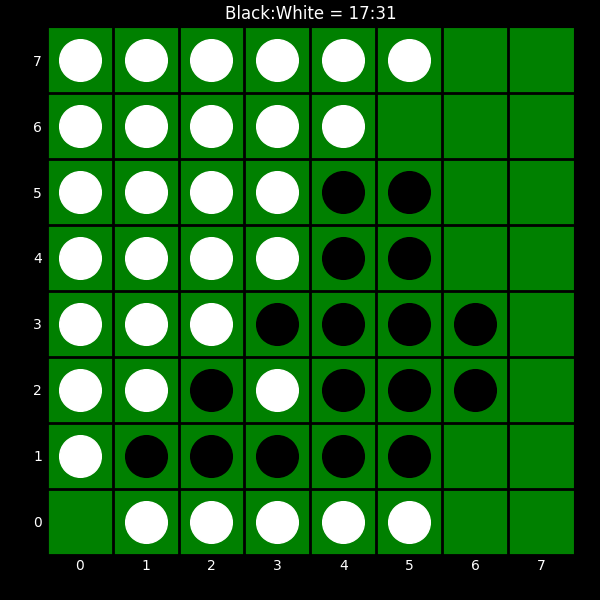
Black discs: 17
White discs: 31